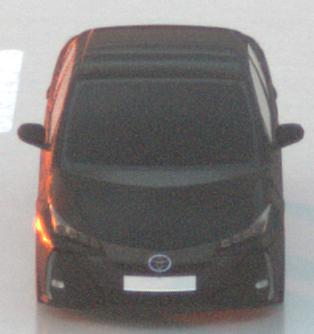
Make: Toyota
Model: Prius 1.8 Plug-In Hybrid
Detailed model: Prius (XW5) Plug-In
Model produced from: 2019/07
Model produced until: 2020/07
Doors: 5
Color: black
Road condition: wet road
Daytime: sunrise or sunset
Contrast: medium contrast